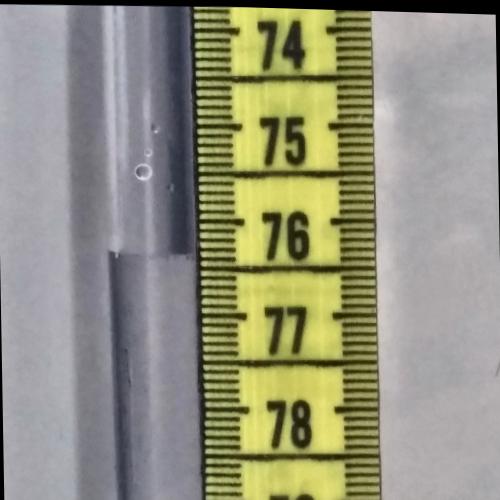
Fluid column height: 76.4 cm